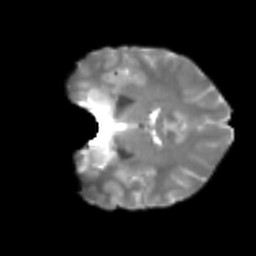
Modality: T2w
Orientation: coronal
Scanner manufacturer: siemens
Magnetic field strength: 3 T
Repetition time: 4 s
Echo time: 0.0594 s